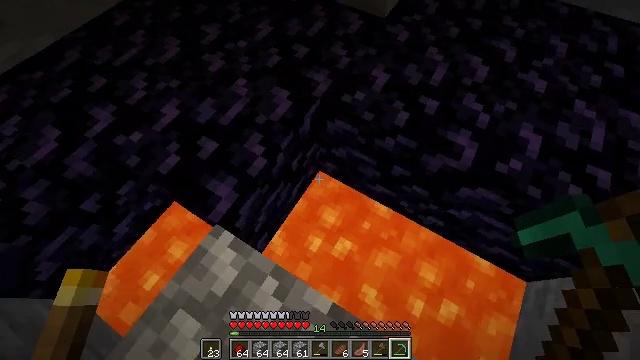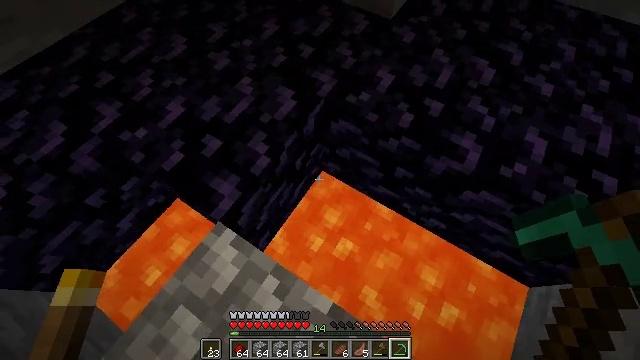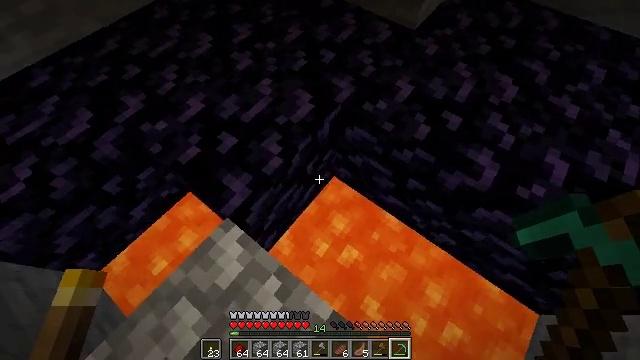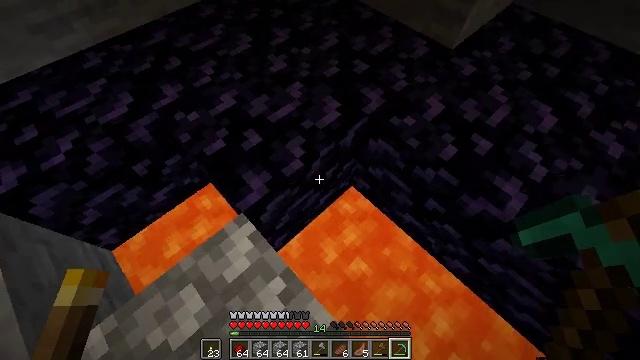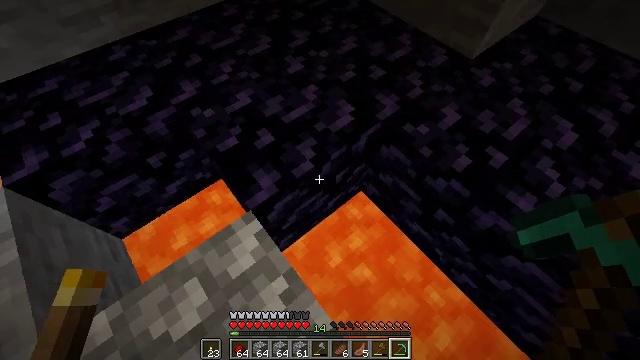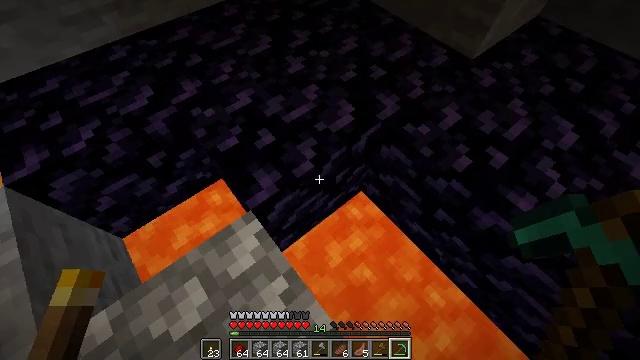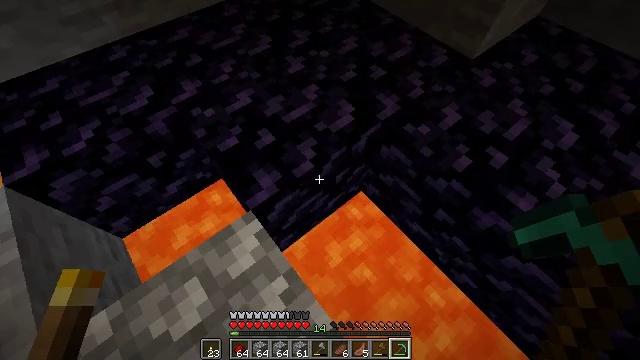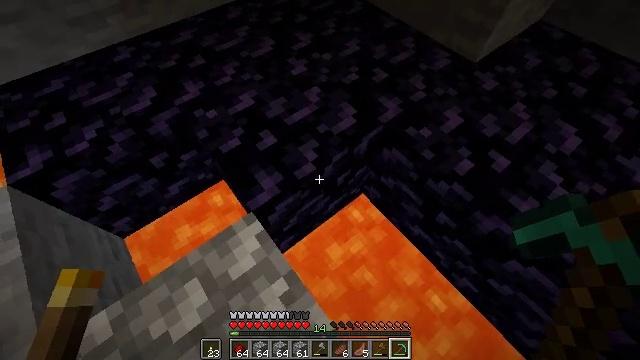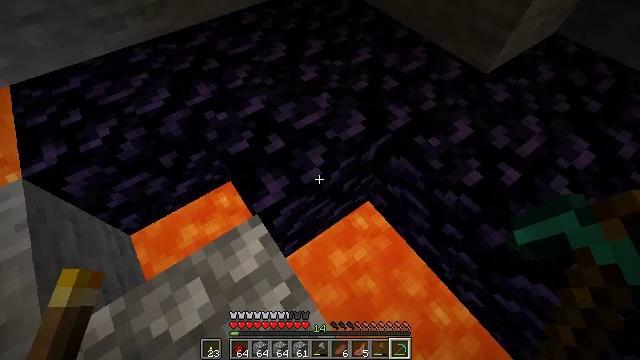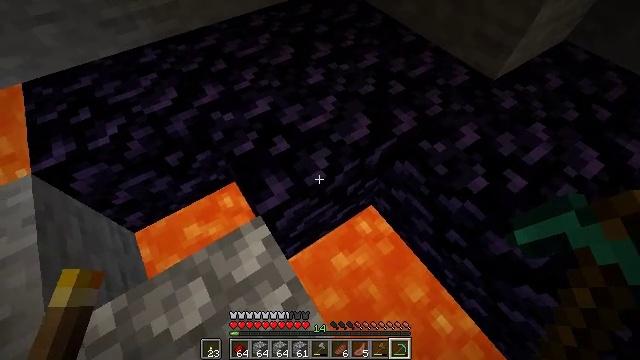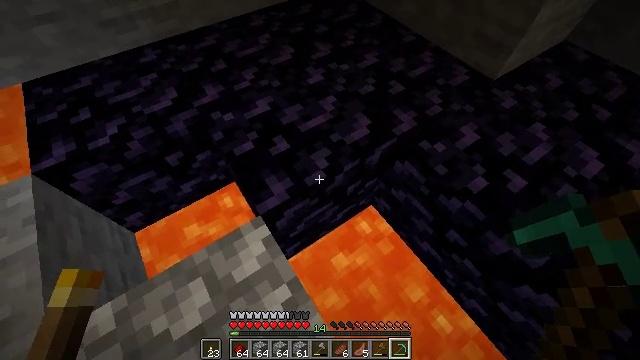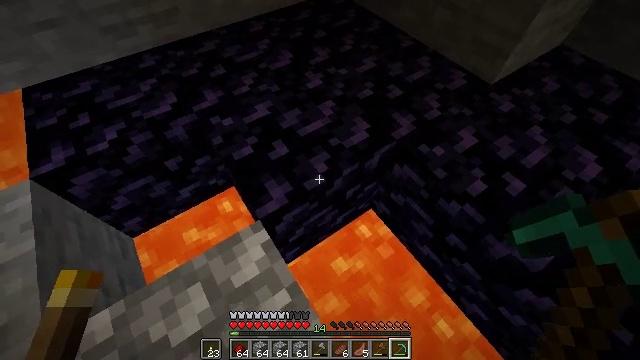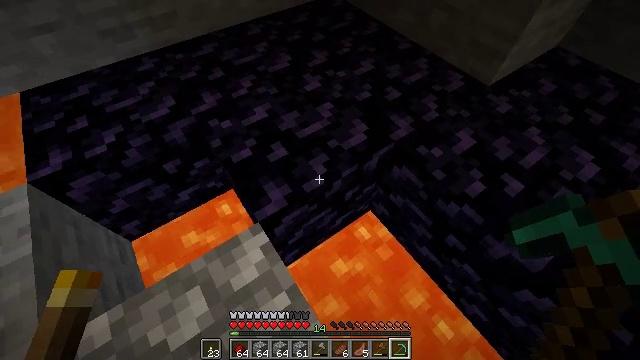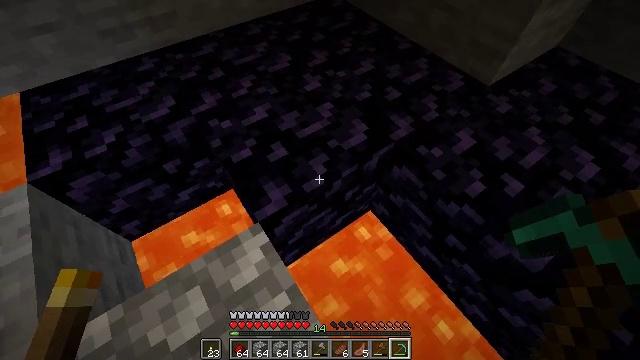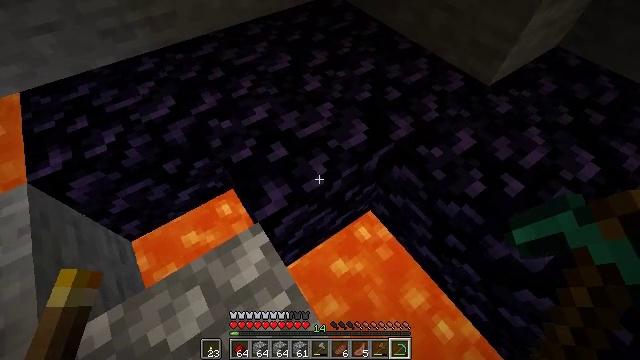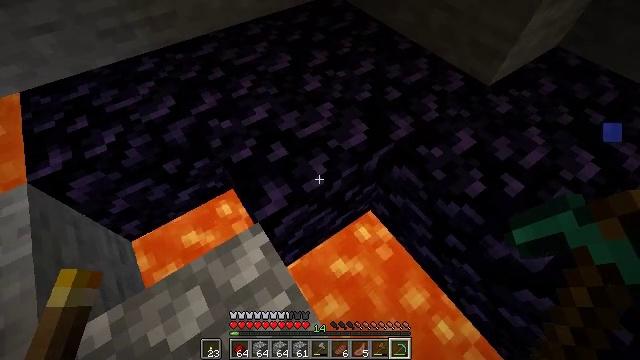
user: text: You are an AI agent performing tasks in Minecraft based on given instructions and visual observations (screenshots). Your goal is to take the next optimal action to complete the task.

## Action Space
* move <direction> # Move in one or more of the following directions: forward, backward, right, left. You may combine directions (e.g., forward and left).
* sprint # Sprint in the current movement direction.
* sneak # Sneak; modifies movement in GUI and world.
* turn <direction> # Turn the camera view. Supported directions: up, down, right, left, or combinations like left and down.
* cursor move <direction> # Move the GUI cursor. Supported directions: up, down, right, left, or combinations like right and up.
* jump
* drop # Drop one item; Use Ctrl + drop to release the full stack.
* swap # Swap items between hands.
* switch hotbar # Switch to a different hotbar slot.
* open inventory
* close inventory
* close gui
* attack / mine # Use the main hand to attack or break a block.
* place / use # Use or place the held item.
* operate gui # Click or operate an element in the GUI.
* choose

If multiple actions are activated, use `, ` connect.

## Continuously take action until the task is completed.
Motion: motion action
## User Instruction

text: Mine the obsidian block.
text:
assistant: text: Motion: sneak, turn left
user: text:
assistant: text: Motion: sneak, turn left and up
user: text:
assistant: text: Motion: sneak, turn left and up
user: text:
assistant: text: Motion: sneak, turn left
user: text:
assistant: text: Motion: sneak
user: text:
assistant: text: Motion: sneak
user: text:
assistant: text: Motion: sneak
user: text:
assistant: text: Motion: sneak, turn left and up
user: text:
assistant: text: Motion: sneak, turn left
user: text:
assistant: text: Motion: sneak
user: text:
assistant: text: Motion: sneak
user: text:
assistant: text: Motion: sneak
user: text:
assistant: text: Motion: sneak
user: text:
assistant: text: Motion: sneak
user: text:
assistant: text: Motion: sneak
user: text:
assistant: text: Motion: sneak
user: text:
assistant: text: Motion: sneak
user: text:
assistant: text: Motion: sneak
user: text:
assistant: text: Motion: sneak, turn right
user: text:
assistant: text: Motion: sneak, turn right
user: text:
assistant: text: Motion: sneak, turn right and up
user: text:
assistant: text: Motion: sneak, turn right and up
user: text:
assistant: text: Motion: sneak, turn right and up
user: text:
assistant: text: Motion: sneak
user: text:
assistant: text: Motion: sneak
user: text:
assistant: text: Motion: sneak
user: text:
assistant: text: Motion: sneak
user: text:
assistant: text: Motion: sneak
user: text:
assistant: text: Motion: move right, sneak, turn right
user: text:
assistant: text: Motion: move right, sneak, turn right